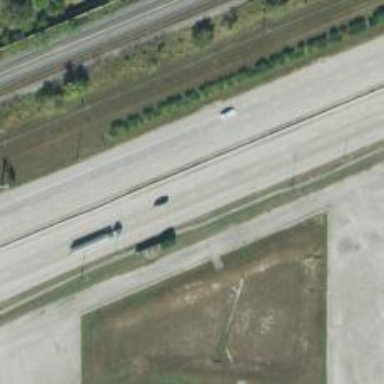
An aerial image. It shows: Trunk link highway.